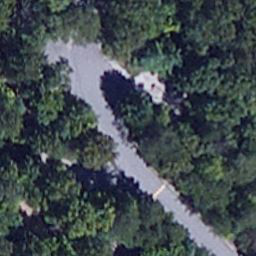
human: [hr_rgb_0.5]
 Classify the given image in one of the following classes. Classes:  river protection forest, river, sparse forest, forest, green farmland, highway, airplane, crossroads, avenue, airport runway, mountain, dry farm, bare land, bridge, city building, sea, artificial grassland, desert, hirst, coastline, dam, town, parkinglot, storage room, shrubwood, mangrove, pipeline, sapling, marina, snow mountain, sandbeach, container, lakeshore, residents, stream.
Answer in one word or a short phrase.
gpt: avenue